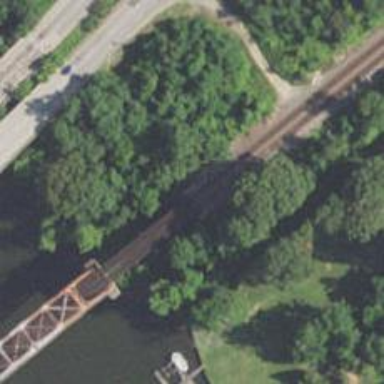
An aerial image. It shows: Bridge over railway line.